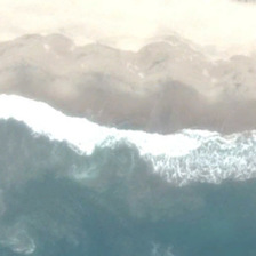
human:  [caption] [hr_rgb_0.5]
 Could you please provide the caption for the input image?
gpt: Some trees were planted on the beach.

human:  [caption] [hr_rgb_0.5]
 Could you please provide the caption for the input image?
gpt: A tree was planted on the beach.

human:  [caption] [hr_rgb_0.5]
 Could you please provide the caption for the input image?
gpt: Wet sand on the beach.

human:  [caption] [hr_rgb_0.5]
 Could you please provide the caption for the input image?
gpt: The wet sand on the beach.

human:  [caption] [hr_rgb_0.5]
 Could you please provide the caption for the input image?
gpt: Several trees were planted on the beach.